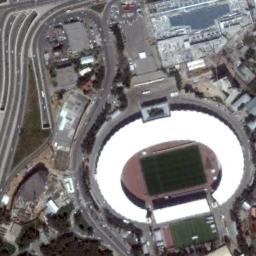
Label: stadium